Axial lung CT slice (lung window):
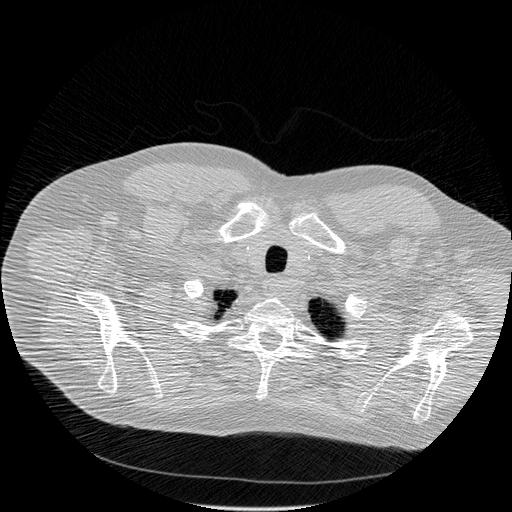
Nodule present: no